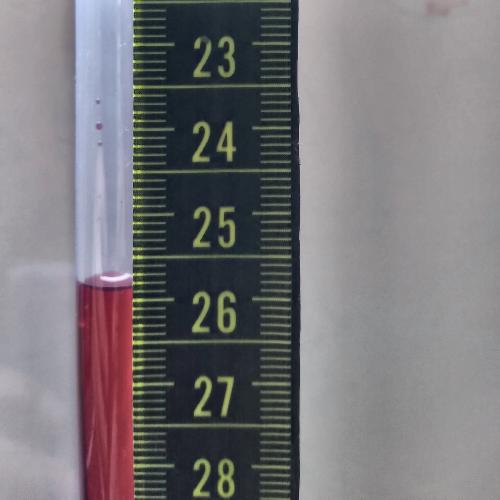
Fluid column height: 25.9 cm